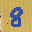
Label: 8